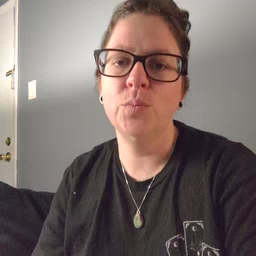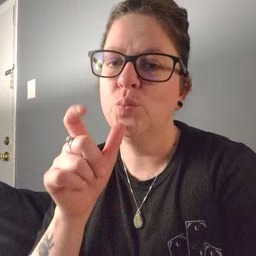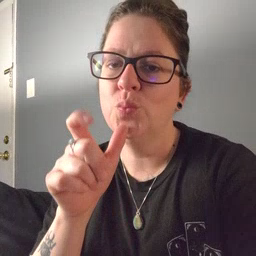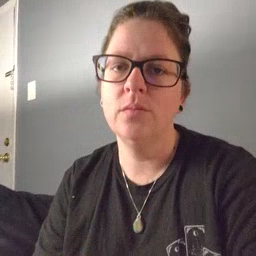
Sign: who